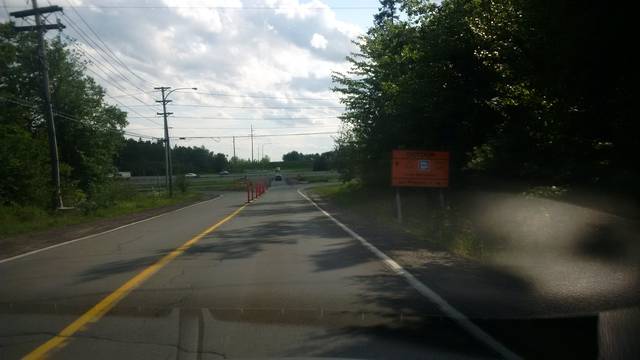
Region: Canada
Coordinates: 45.937, -66.65